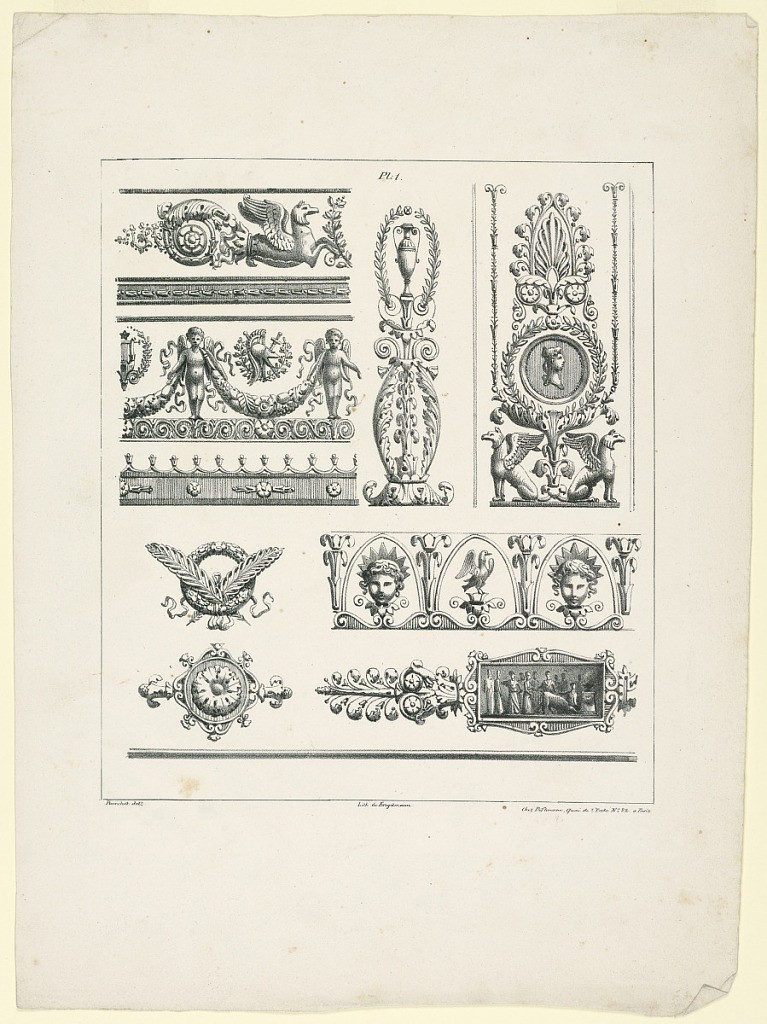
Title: Friezes, Panels and Ornam
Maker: Gottfried Engelmann, 1788 – 1839
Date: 1823
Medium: Lithograph Support: white wove paper
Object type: Print
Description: Four friezes; tow motifs for vertical stripes; two rosettes; an ornament with a classical sacrifice.